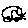
Label: car